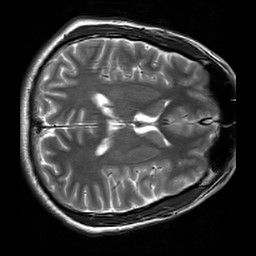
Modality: T2w
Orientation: axial
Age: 20
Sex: male
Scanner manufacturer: siemens
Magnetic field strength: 3 T
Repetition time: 7 s
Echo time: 0.09 s